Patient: sex M, age 47
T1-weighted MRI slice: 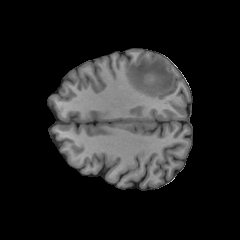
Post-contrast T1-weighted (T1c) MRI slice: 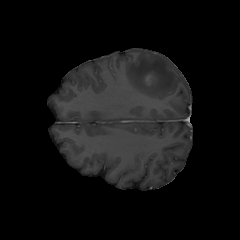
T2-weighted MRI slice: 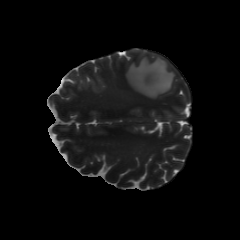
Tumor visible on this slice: yes
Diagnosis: Glioblastoma, IDH-wildtype
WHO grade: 4